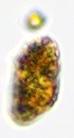
Label: Akashiwo